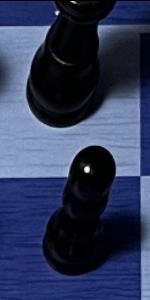
Label: Pawn_Black